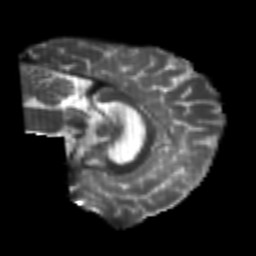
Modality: T2w
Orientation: sagittal
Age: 24
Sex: female
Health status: healthy
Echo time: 0.074 s